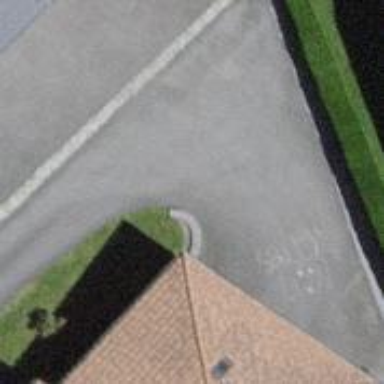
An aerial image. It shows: Living street.